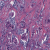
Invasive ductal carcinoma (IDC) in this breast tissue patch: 1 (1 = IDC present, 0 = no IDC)